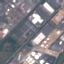
Land use / land cover class: Industrial